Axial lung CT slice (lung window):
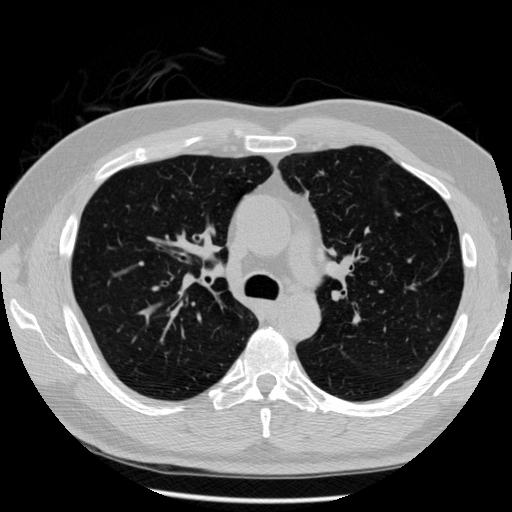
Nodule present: no